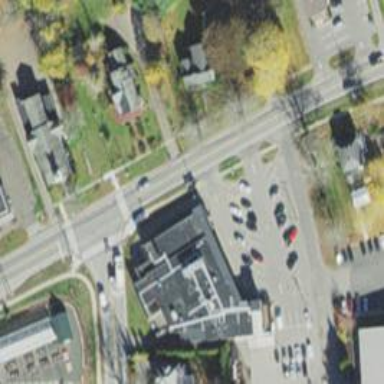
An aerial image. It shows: Unmarked road crossing.